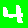
Digit: 4